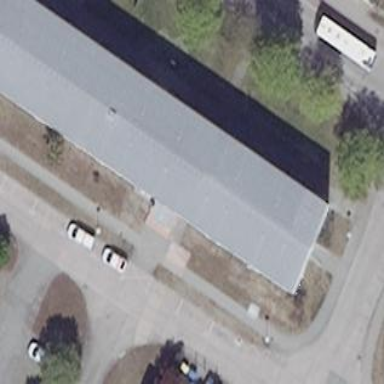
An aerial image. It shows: Building with flat roof.